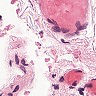
Metastatic tissue present: no